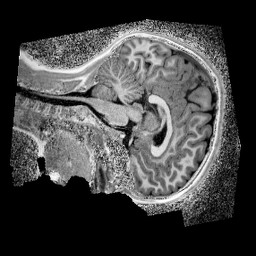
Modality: UNIT1_denoised
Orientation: sagittal
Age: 11
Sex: female
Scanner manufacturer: siemens
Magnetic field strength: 3 T
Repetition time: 4 s
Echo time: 0.00299 s